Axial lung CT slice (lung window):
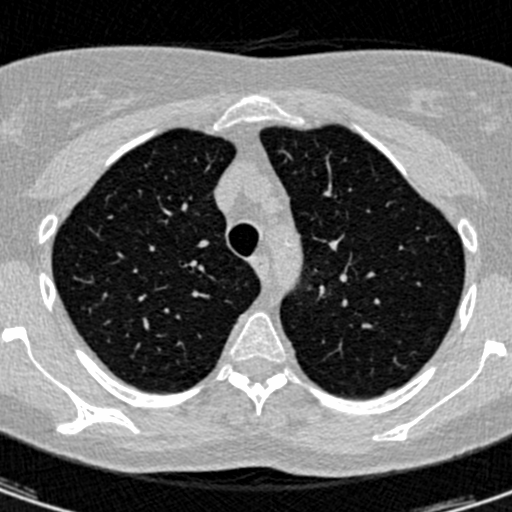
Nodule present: no